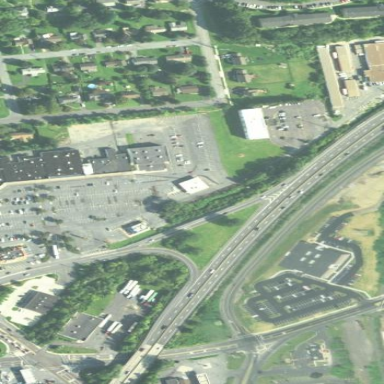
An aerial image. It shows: Commercial area.